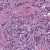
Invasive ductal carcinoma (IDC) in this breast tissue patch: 1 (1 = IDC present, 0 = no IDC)